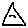
Label: triangle